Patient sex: F
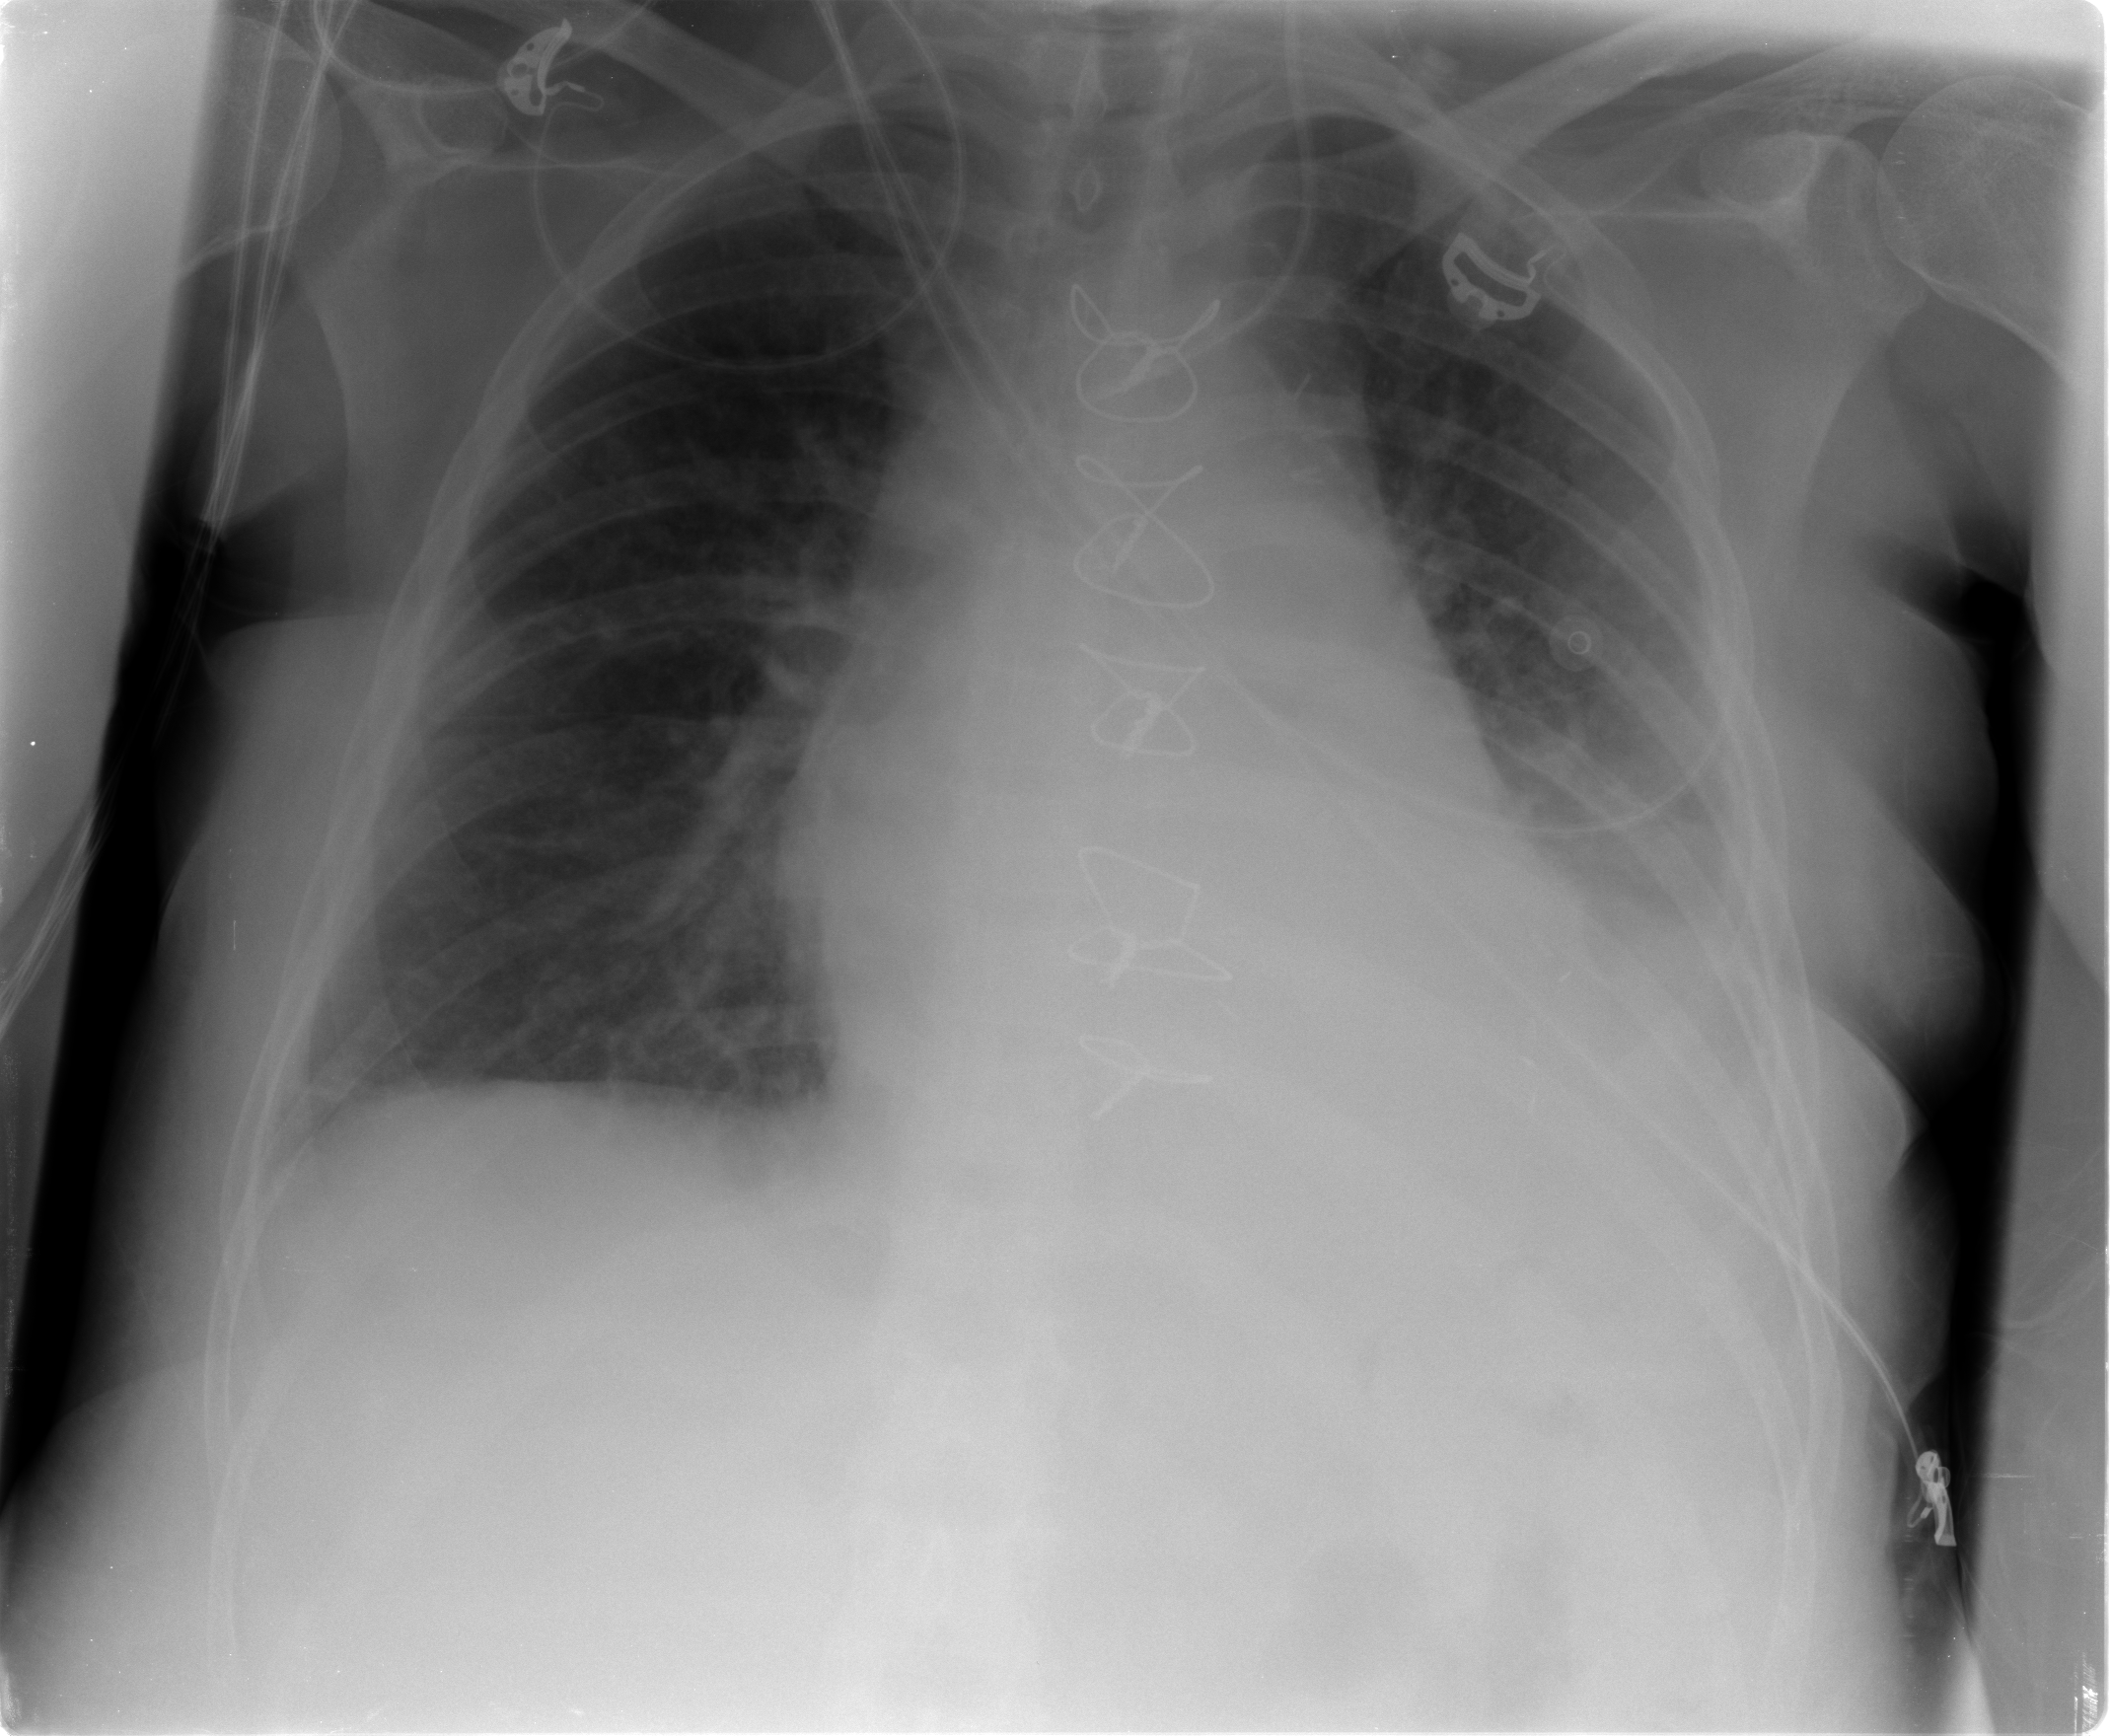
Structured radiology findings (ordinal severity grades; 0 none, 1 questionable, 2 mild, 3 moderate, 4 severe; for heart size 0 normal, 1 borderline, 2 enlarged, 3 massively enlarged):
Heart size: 2
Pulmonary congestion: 2
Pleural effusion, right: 0
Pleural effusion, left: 3
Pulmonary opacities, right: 0
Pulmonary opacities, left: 0
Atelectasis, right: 2
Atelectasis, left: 3